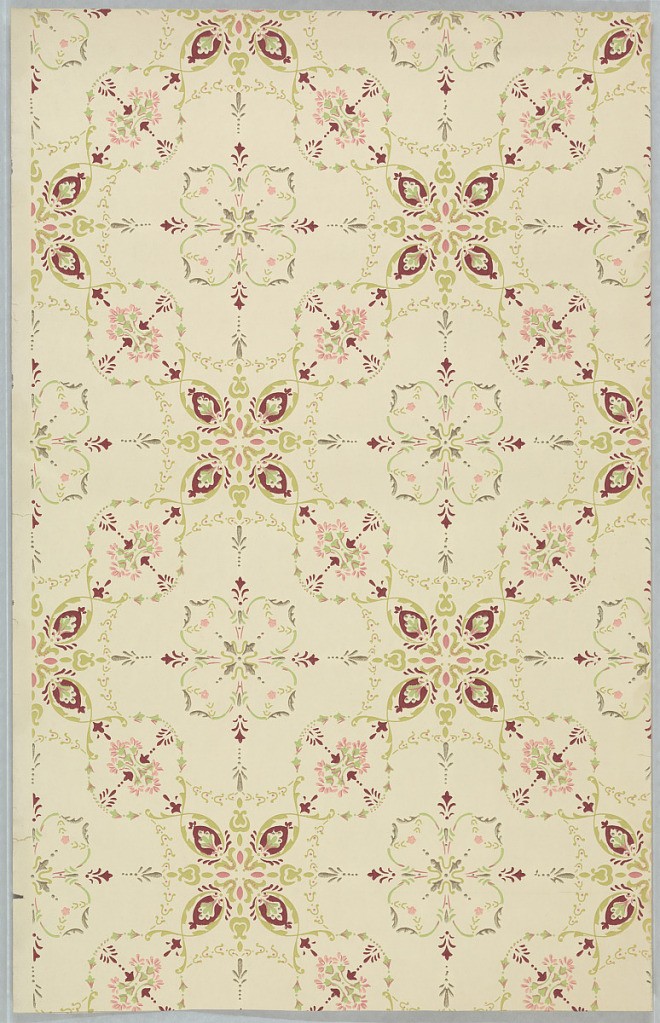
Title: Ceiling paper
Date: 1905–1915
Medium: Machine-printed paper
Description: On light green-gray ground, complex treillage of chartreuse vines with four-leafed motifs. Printed in pink, chartreuse and red.